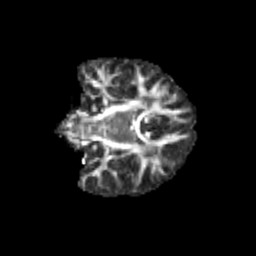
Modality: FA
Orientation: coronal
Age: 10
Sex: male
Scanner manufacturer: siemens
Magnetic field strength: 3 T
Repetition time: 3.8 s
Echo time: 0.07 s